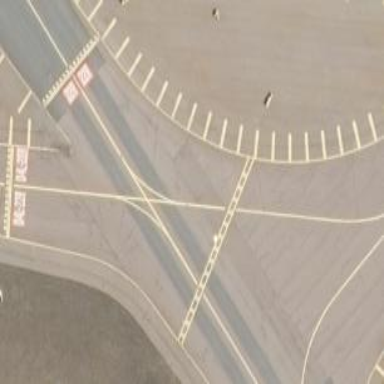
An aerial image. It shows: View of taxiway at the airport.